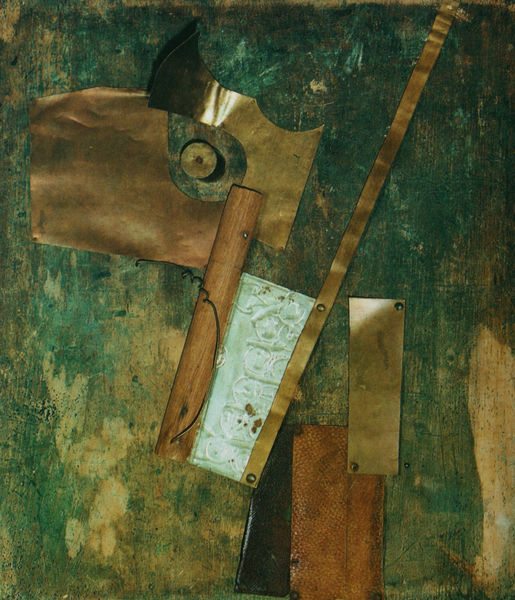
Titel: Relief
Künstler: Wladimir Tatlin
Standort: Moskau
Institution: Tretjakov Galerie
Schlagwörter: kopf, weiß, grün, komposition, braun, holz, türkis, hund, tier, muster, ornament, mensch, hals, auge, figur, gold, knopf, pferd, reiter, rund, schwanz, schweif, papier, leiste, abstrakt, modern, farbe, formen, figuren, ernst, glanz, seitenansicht, metall, bronze, nagel, nägel, assemblage, collage, max ernst, surreal, foto, fotografie, eisen, kupfer, soldat, kreativ, holzbrett, schnauze, picasso, axt, leder, figürlich, objekt, blech, draht, lasur, gegenstände, george, abstarkt, ausgeschnitten, braque, fundstücke, schraube, readymade, fotocollage, alltagsgegenstände, holz metall, knopfauge, schwanzs, verfärbungen